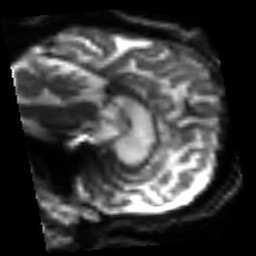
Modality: sbref
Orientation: sagittal
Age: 69
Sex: male
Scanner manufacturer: siemens
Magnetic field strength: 3 T
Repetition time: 3.2 s
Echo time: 0.081 s